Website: home-depot
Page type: address-validator
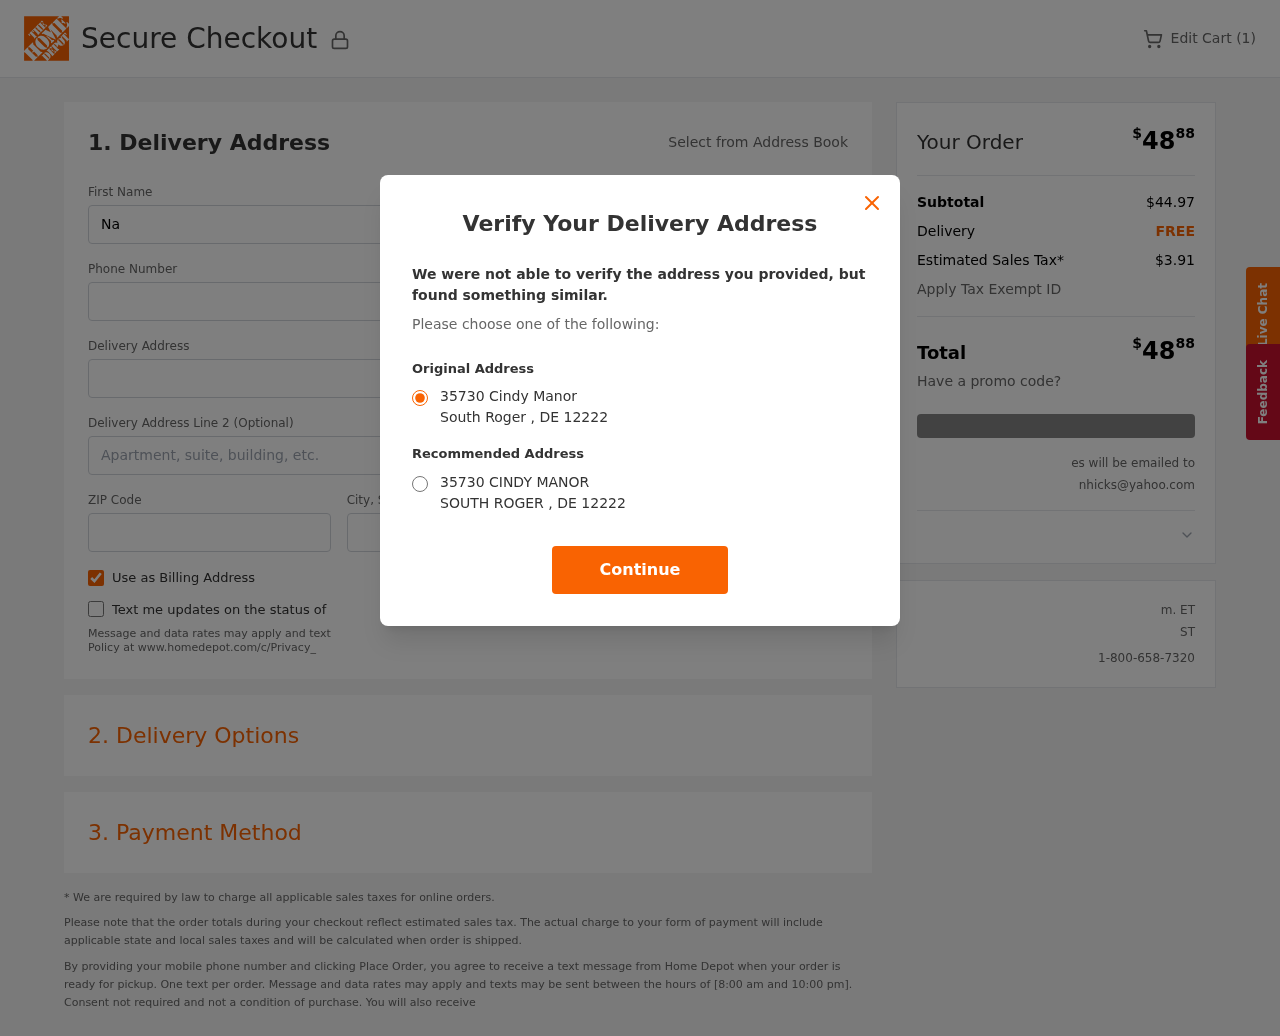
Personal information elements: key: PII_CITY
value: South Roger
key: PII_EMAIL
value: nhicks@yahoo.com
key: PII_POSTCODE
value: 12222
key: PII_STATE_ABBR
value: DE
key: PII_STREET
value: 35730 Cindy Manor
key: PII_FIRSTNAME
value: Natalie
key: PII_LASTNAME
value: Hicks
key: PII_PHONE
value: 2983800602
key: PII_CITY_STATE
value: South Roger, DE
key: PII_STREET_ALT
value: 35730 CINDY MANOR
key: PII_CITY_ALT
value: SOUTH ROGER
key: PII_POSTCODE_FULL
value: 12222
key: PII_POSTCODE_NUMERIC
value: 12222
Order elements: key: ORDER_NUM_ITEMS
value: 1
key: ORDER_TOTAL
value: $4888
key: ORDER_SUBTOTAL
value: $44.97
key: ORDER_SHIPPING_COST
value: FREE
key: ORDER_TAX
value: $3.91